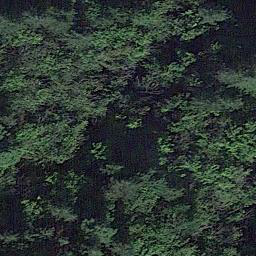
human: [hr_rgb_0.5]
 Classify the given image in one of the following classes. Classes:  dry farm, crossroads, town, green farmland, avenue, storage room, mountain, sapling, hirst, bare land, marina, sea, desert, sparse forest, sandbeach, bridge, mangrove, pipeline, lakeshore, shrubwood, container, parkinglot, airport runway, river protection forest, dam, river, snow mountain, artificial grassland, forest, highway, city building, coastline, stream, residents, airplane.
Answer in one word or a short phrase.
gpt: forest